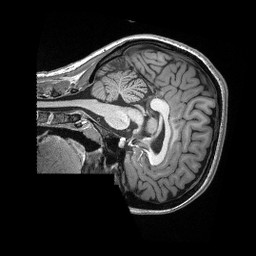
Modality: T1w
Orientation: sagittal
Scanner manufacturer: siemens
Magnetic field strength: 3 T
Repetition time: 2.3 s
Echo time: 0.00308 s